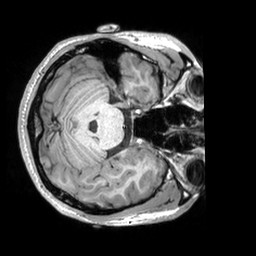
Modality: T1w
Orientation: axial
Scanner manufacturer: siemens
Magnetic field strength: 3 T
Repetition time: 2.53 s
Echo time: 0.00298 s